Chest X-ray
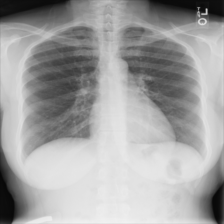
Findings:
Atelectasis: negative
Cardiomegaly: negative
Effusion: negative
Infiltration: negative
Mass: negative
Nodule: negative
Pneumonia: negative
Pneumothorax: negative
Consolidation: negative
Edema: negative
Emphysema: negative
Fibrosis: negative
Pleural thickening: negative
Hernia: negative